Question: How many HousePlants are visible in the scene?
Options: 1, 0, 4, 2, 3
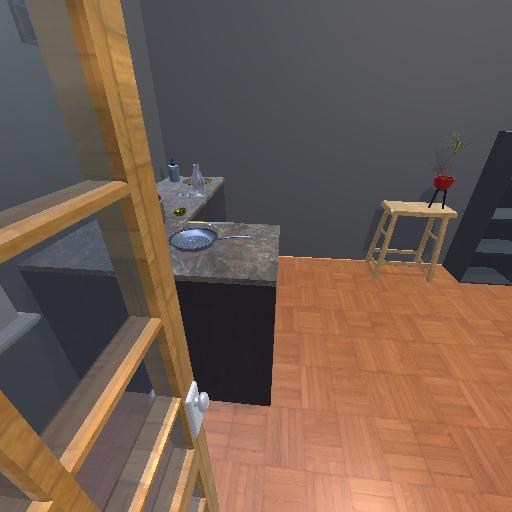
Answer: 1